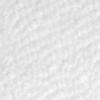
Label: no_change